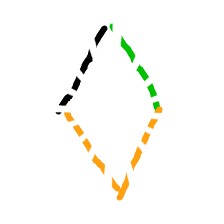
Shape: rhombus